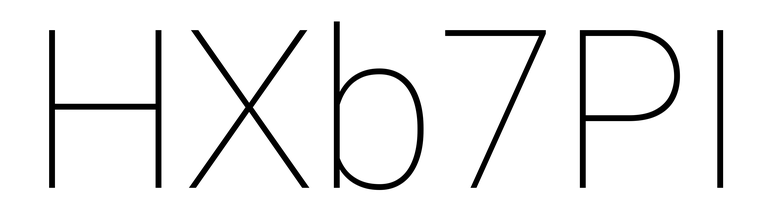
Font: Roboto_Thin